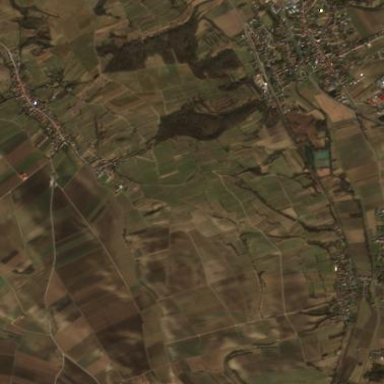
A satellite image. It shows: Beautiful vineyard in the countryside.